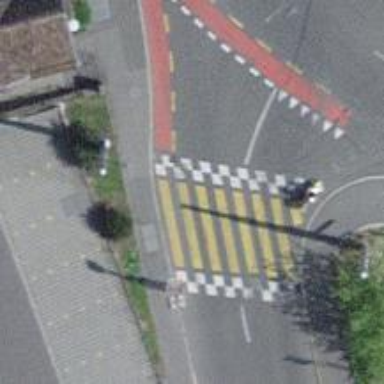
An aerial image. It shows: Unmarked crossing on the road.